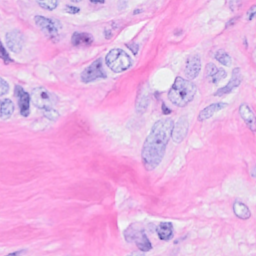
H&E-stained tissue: Breast